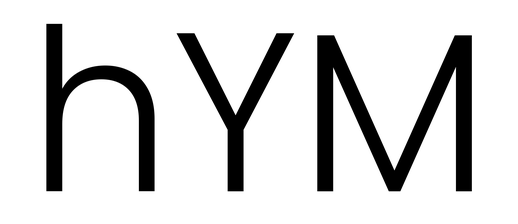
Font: Poppins-Light